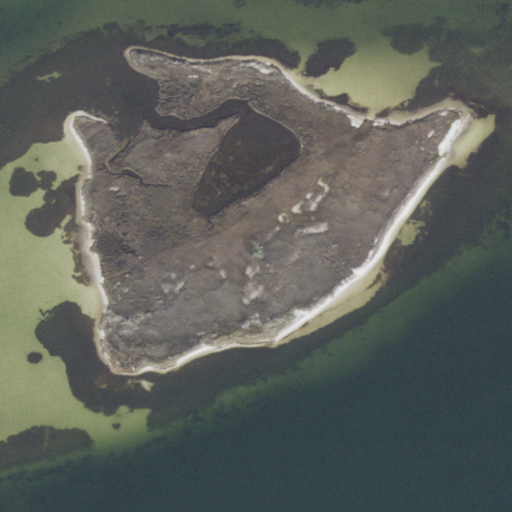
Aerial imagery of island in Alabama named Rabbit Island containing open water, herbaceous wetlands, barren land, medium intensity development, and high intensity development